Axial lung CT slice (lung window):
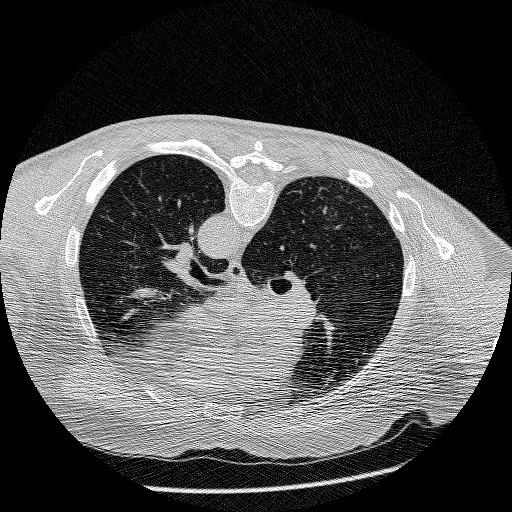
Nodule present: no